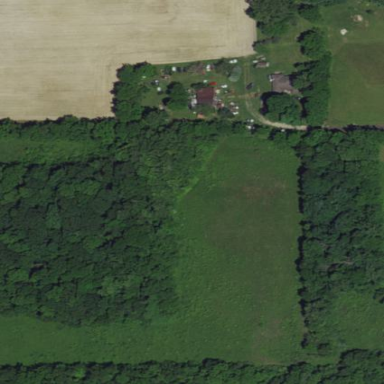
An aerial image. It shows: Deciduous broadleaved woodland.